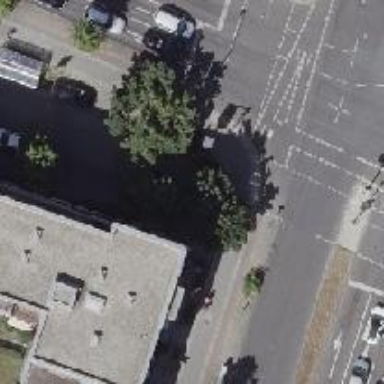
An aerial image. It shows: Sidewalk along the footway.